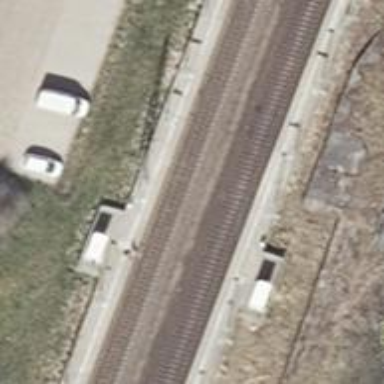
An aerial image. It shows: Railway stop with public transport stop position.